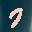
Label: 7